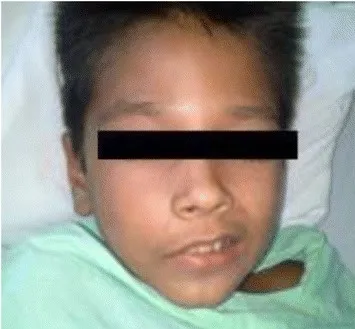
Labial commissure deviation to the left side.
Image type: medical_photograph (oral_photograph)